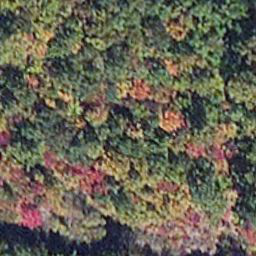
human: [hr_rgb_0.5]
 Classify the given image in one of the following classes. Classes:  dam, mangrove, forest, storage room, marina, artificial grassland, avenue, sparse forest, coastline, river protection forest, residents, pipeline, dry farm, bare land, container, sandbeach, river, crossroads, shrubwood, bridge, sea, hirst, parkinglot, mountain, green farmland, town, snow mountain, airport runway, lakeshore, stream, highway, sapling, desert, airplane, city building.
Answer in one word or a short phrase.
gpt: mangrove